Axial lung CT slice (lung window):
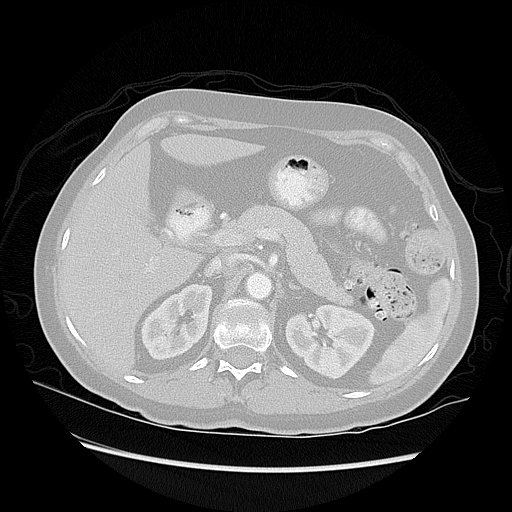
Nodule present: no